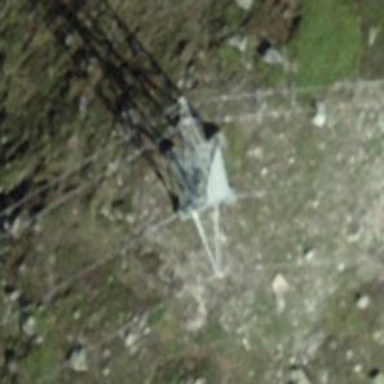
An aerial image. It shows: Power tower.